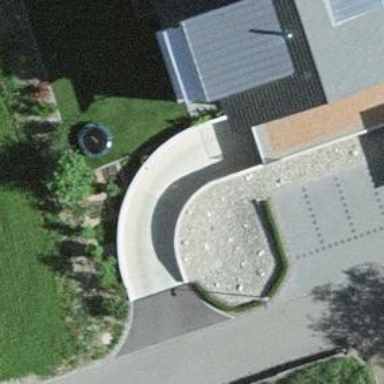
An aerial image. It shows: Parking entrance.